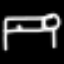
Label: bed